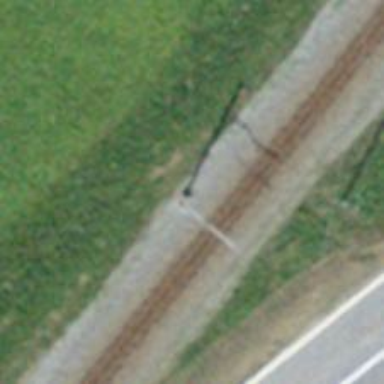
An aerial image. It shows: Catenary mast for power lines.